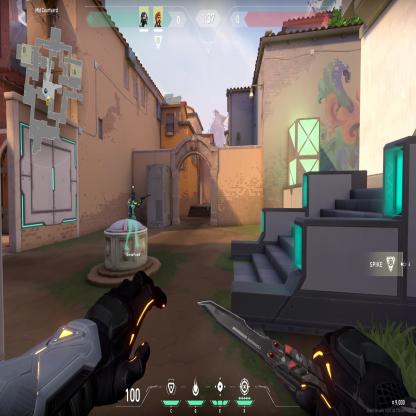
Label: teammate